Field crop: maize
Growth stage: 2
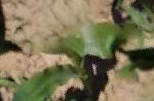
Species: maize